Question: Count the number of objects in the diagram.
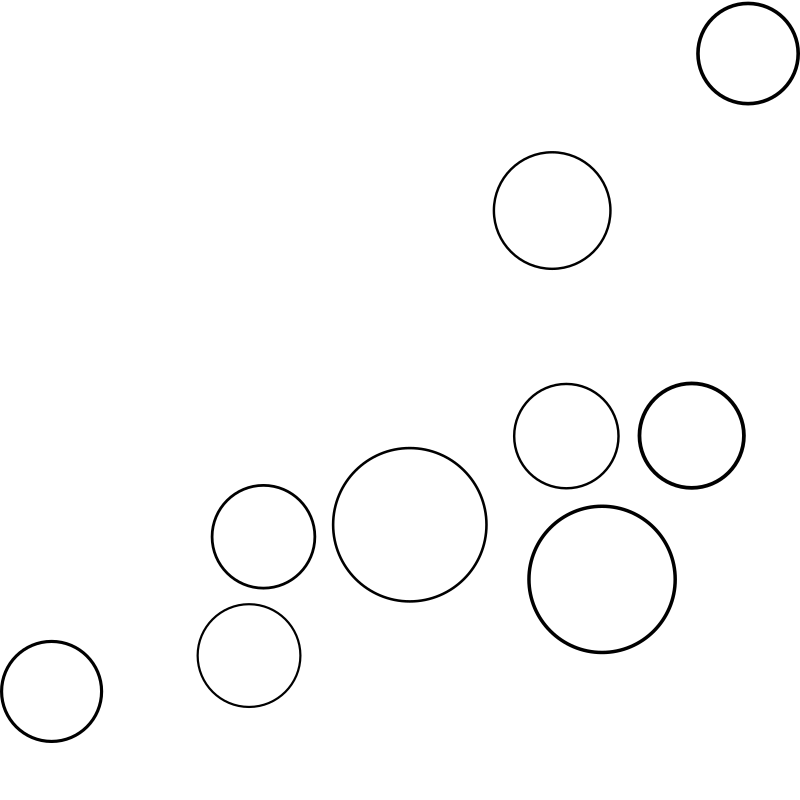
Answer: 9